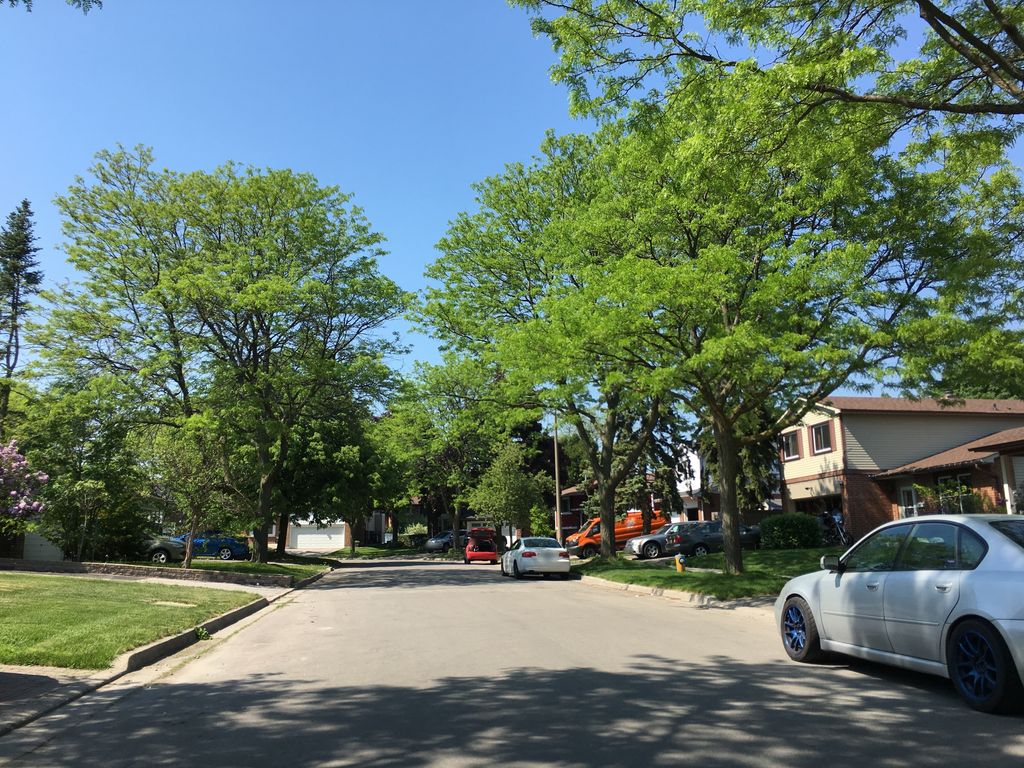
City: toronto